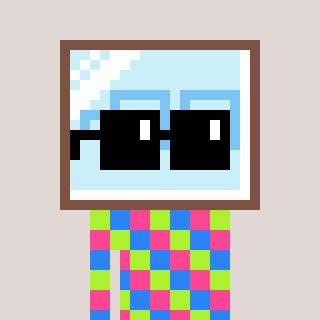
a pixel art character with square black sunglasses, a mirror-shaped head and a grayscale-colored body on a warm background